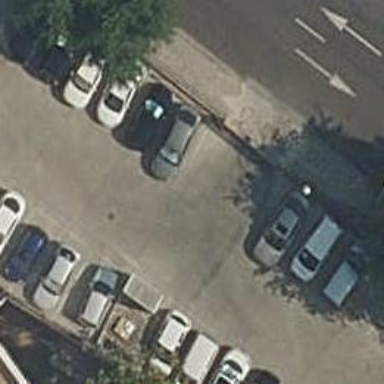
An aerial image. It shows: Road serving as parking aisle.